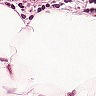
Metastatic tissue present: yes